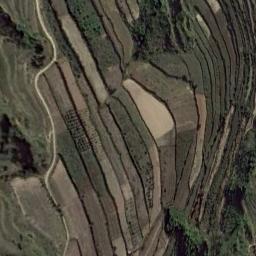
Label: terrace